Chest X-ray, PA view. Patient: 28 years old, sex F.
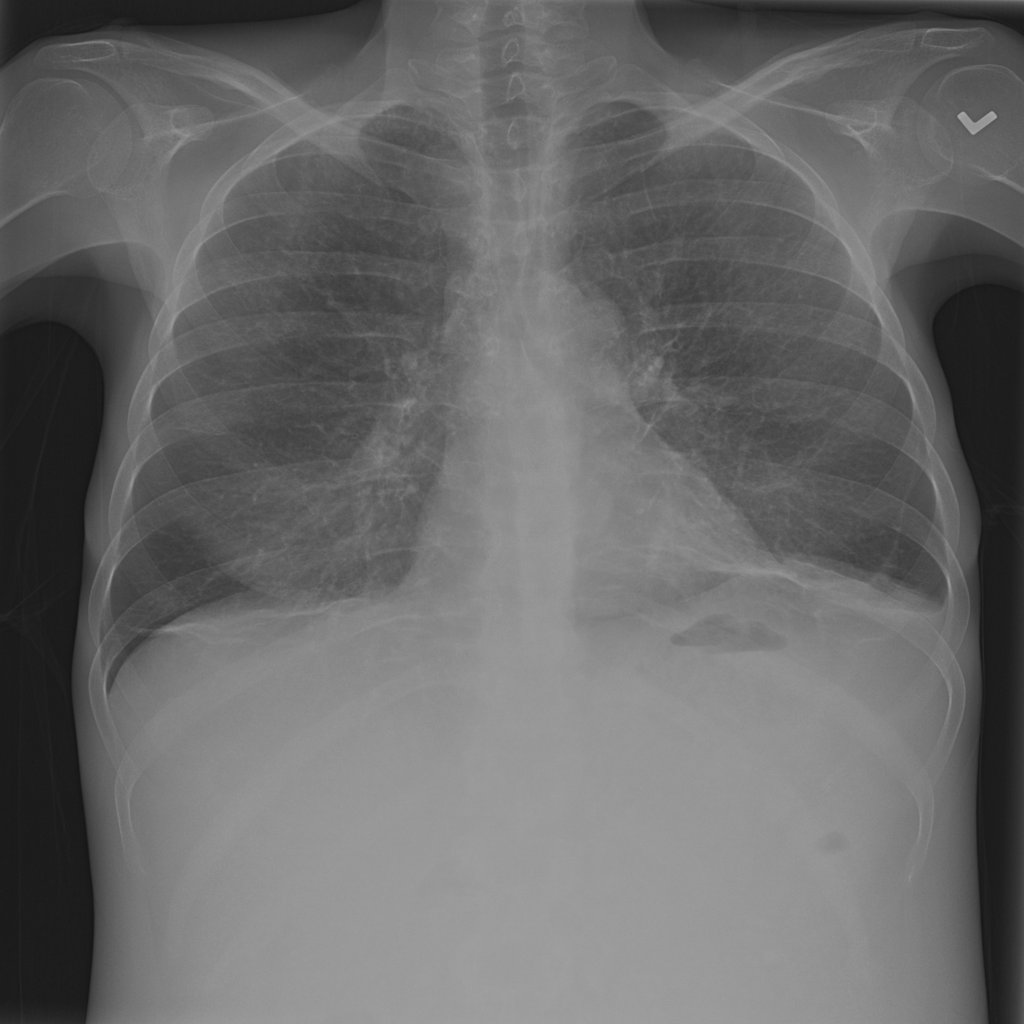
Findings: Atelectasis